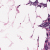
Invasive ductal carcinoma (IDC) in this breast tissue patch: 0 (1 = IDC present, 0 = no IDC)